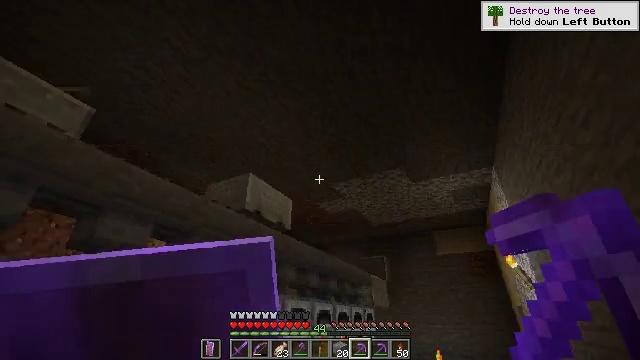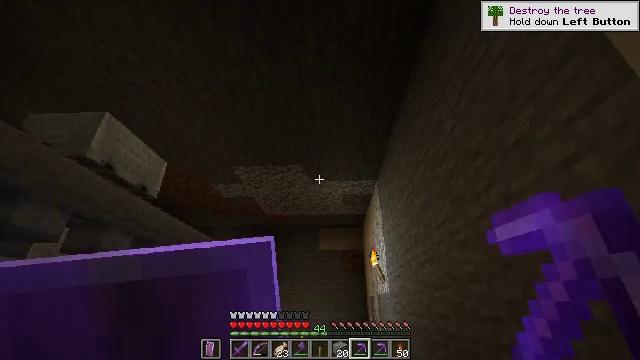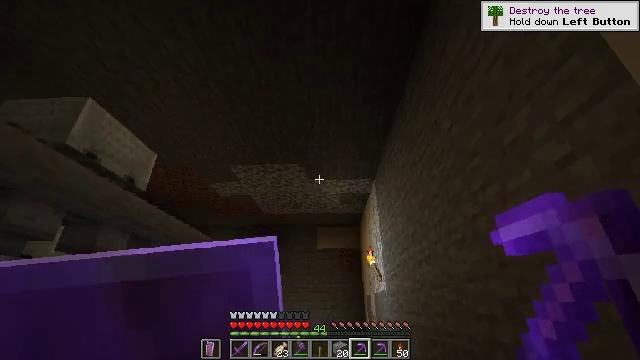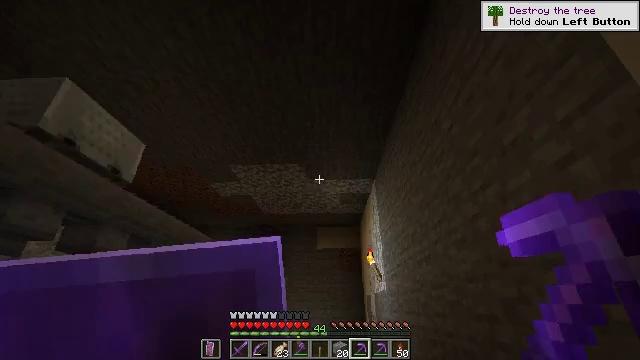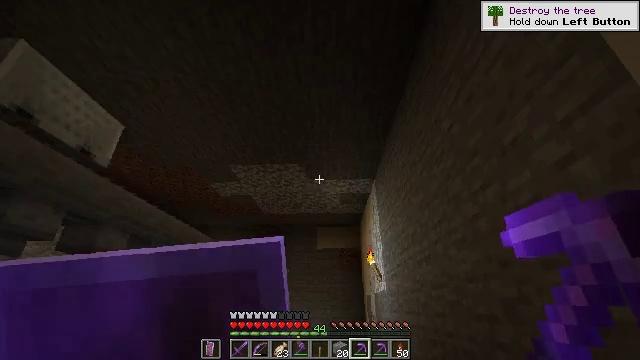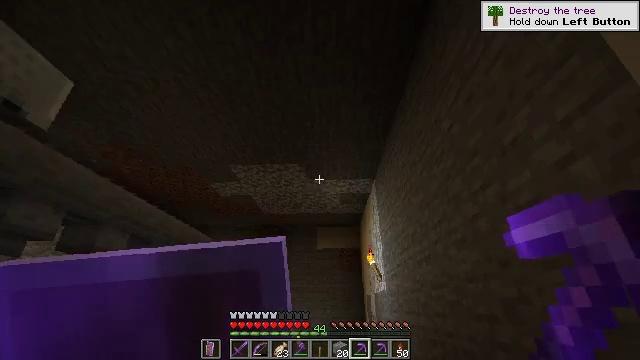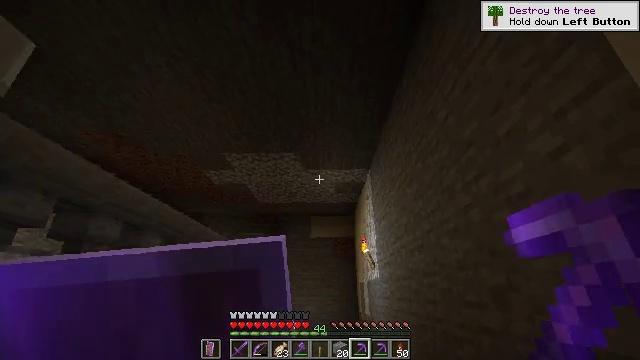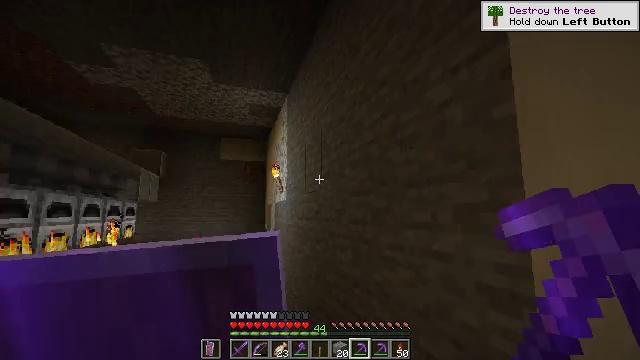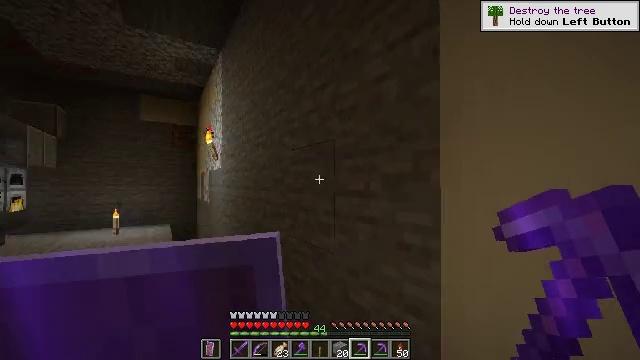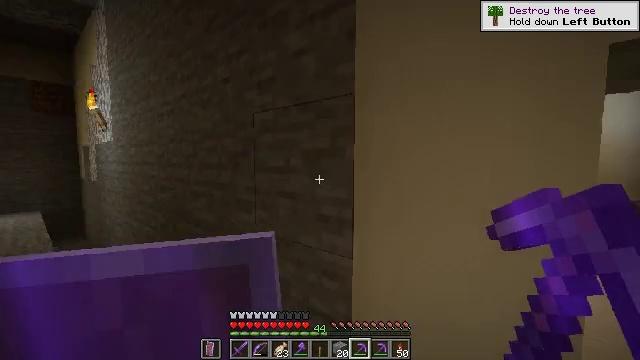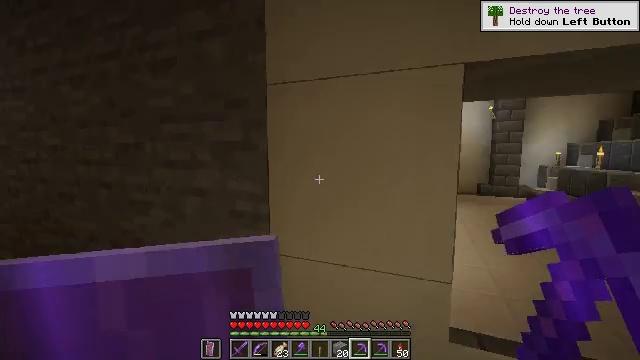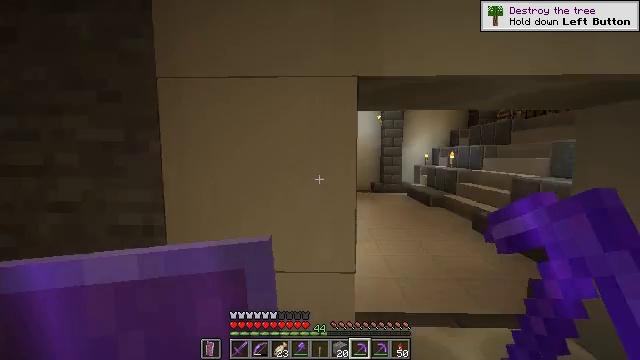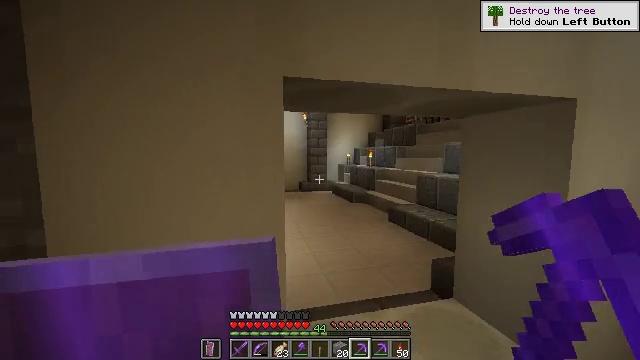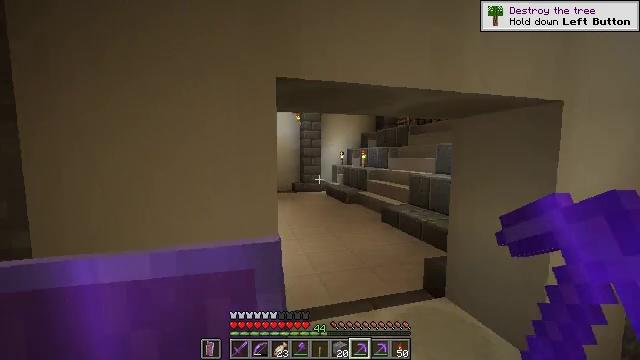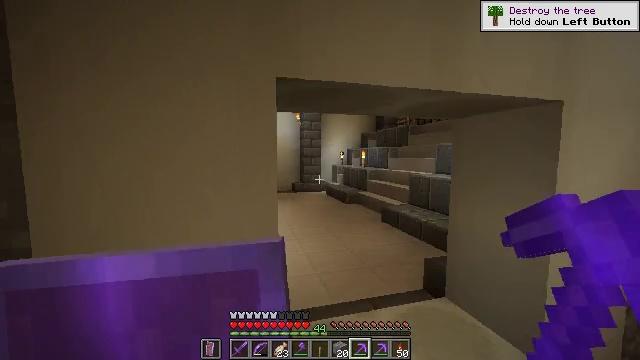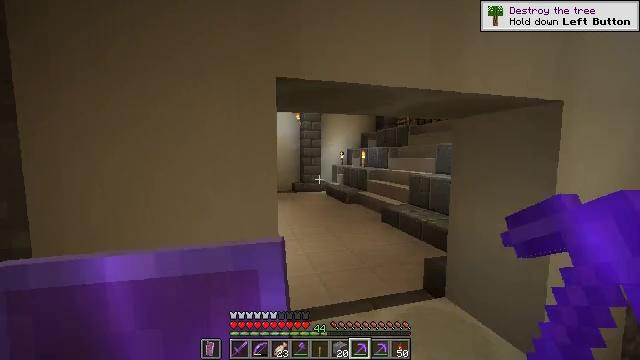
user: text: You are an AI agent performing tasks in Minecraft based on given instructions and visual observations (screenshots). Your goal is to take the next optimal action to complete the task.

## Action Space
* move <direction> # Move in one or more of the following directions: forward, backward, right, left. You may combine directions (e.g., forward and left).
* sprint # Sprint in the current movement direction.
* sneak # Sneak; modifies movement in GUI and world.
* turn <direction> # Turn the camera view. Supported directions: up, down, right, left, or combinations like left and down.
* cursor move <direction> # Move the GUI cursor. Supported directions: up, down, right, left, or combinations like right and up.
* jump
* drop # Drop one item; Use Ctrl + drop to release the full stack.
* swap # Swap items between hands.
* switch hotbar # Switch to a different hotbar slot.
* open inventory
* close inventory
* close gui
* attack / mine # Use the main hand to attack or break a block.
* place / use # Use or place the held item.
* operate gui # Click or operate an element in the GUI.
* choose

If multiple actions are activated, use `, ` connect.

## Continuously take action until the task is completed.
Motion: motion action
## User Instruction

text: craft item air
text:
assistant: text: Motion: turn right and down
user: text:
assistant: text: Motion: no_op
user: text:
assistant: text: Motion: no_op
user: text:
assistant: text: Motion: no_op
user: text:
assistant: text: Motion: no_op
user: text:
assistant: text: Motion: turn right and down
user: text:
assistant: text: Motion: turn right and down
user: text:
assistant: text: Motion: turn right and down
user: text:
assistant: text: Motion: turn right and down
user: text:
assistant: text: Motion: turn right and down
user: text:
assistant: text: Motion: turn right
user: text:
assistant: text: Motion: turn right
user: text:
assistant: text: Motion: turn right
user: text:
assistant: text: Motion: no_op
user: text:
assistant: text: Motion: no_op
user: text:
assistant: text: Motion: no_op
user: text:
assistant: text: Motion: no_op
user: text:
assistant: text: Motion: turn left
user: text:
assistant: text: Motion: turn left and up
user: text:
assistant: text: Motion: turn left and up
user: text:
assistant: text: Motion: turn left and down
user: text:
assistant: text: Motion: no_op
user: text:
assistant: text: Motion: no_op
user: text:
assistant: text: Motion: no_op
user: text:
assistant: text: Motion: no_op
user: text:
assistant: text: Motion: no_op
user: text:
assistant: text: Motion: no_op
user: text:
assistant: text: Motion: no_op
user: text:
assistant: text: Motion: no_op
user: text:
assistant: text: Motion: no_op